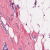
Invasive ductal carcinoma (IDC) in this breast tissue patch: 0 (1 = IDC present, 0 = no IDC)